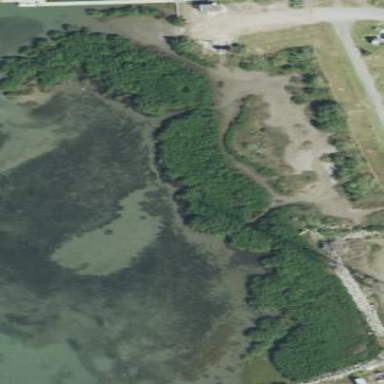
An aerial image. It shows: Tidal mangrove wetland.